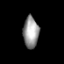
Tissue: prostate
Cell type: T cells
Senescence score: 0.7165
Nuclear area (px): 480
Mean DAPI intensity: 152.544